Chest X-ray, AP view. Patient: 48 years old, sex M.
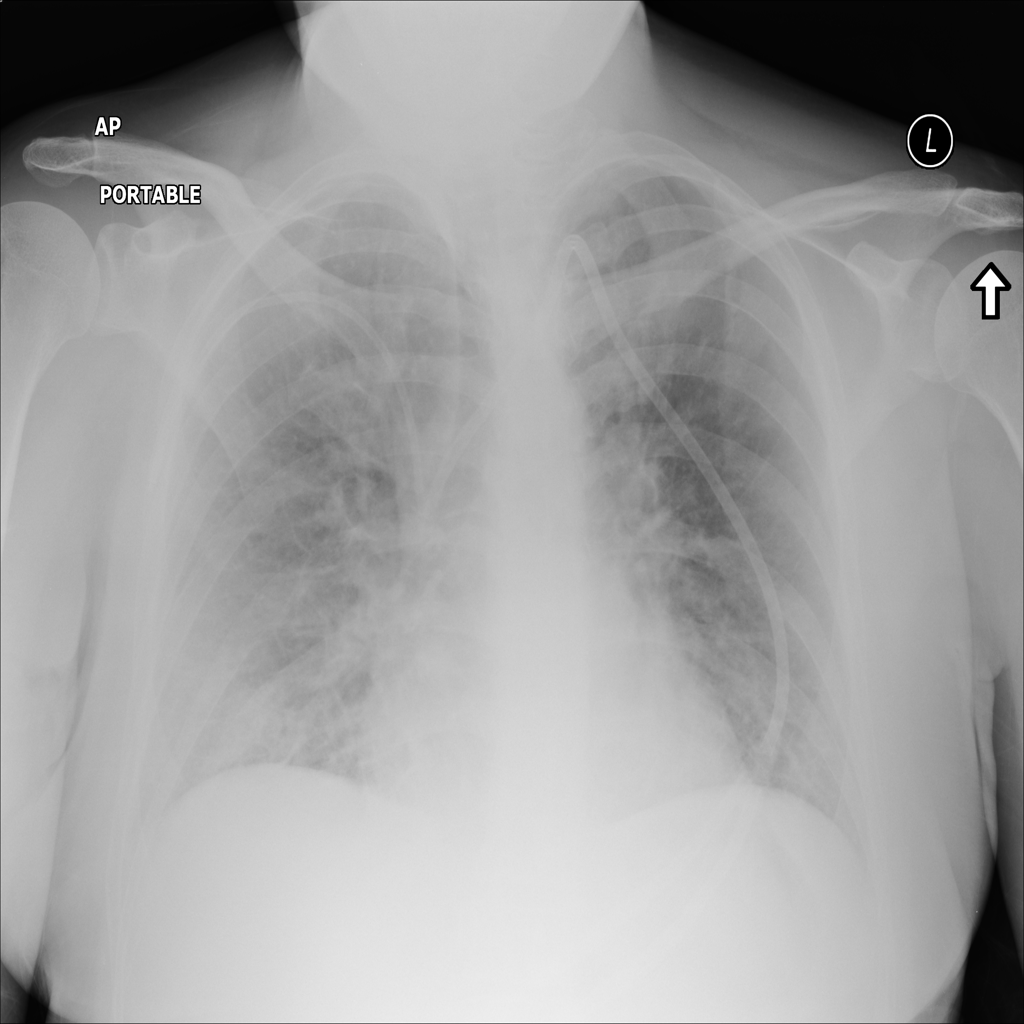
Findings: Edema, Infiltration